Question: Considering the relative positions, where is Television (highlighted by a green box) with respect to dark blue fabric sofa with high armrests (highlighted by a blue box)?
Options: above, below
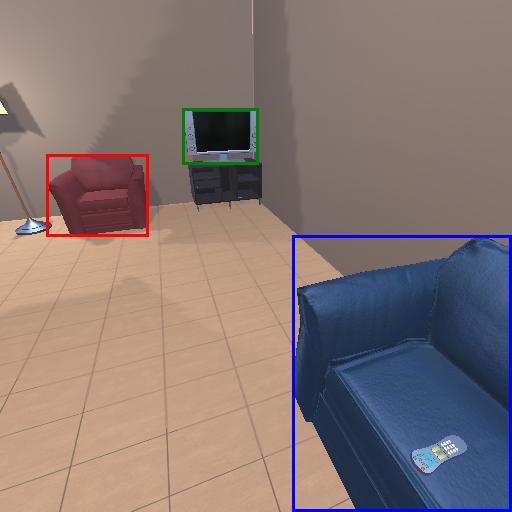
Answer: above